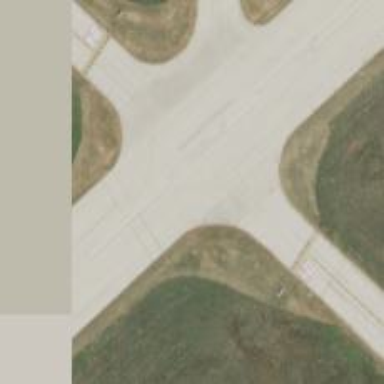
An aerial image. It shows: View of taxiway at the airport.